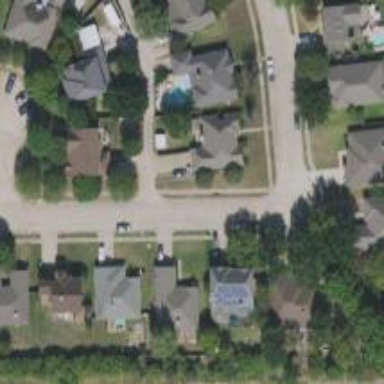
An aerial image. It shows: Alley classified as service road.